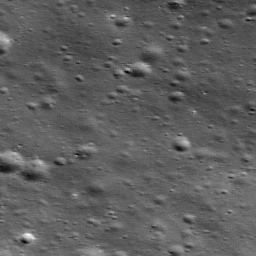
Host type: background_regolith
Lunar coordinates: latitude nan, longitude nan